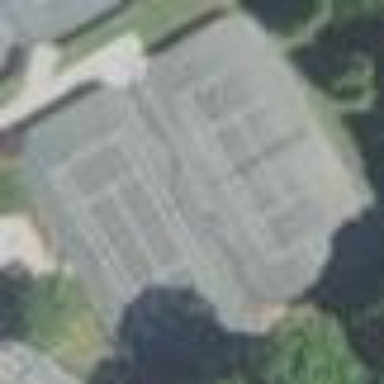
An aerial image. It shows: Tennis court on the leisure land pitch.